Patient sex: M
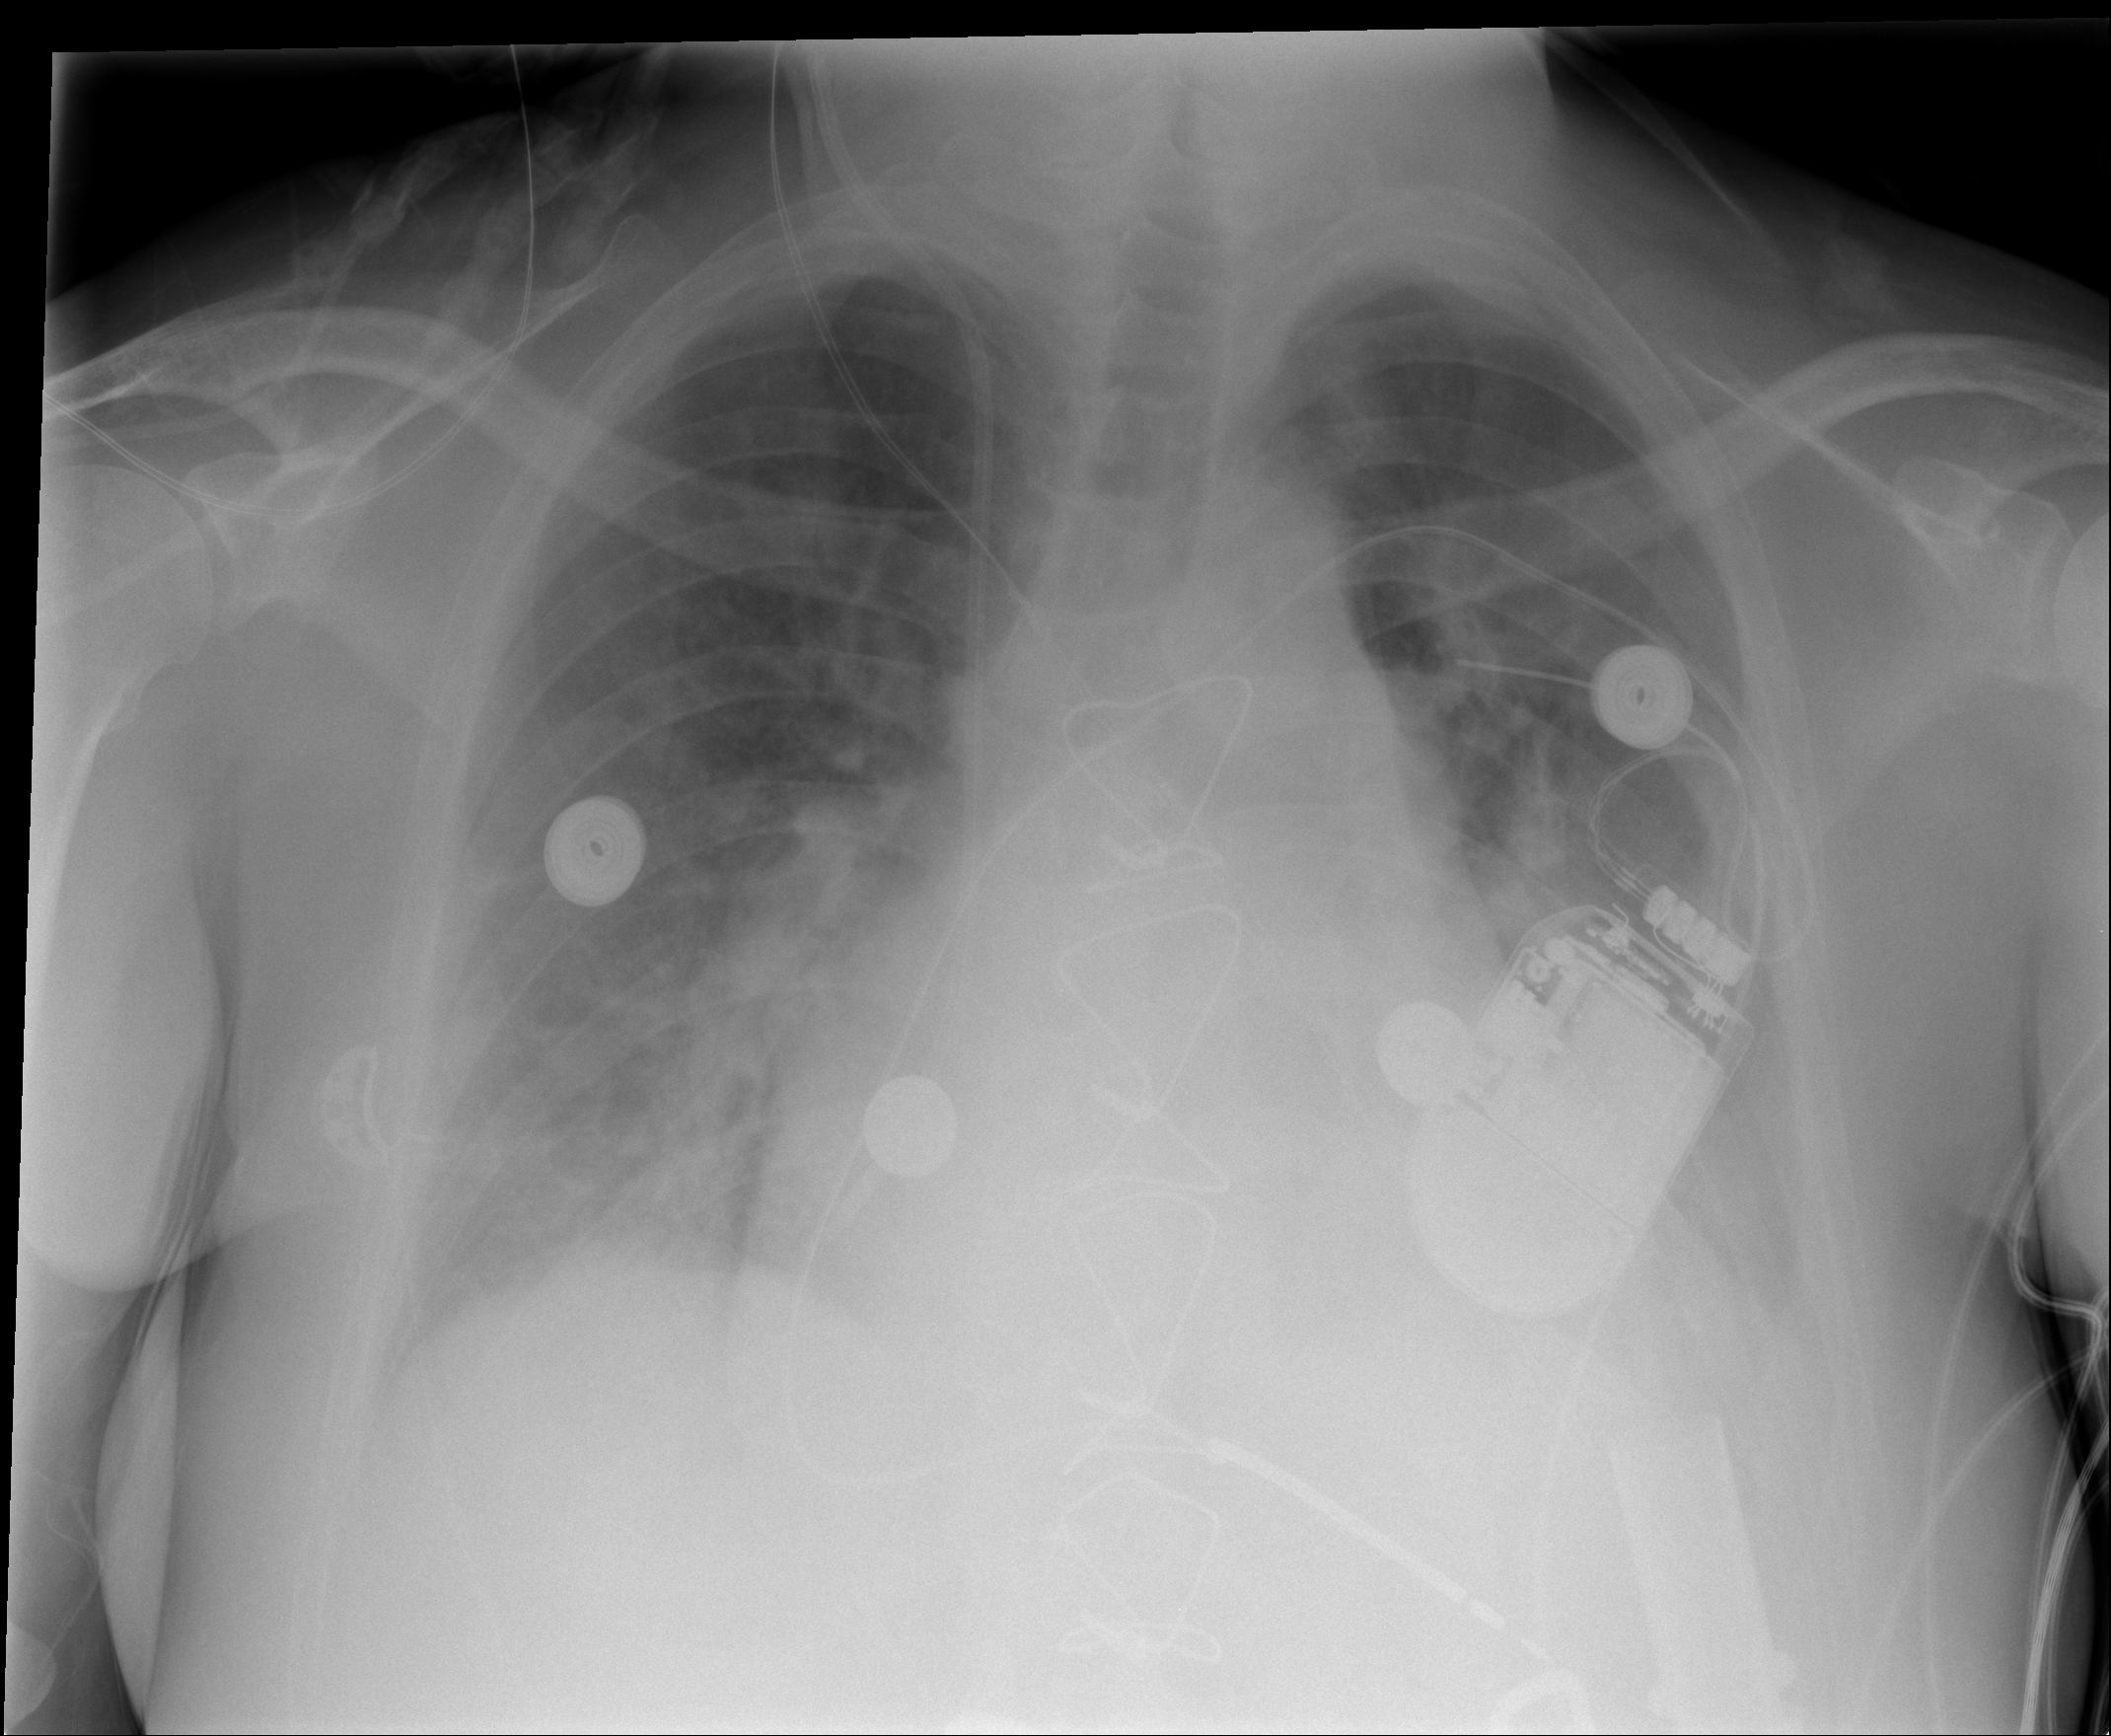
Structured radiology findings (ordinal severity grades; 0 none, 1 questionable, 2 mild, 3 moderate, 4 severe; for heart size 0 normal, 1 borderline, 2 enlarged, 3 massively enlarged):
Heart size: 3
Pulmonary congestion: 2
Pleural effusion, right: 1
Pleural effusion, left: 2
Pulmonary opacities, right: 3
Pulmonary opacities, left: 0
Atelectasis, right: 2
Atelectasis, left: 2